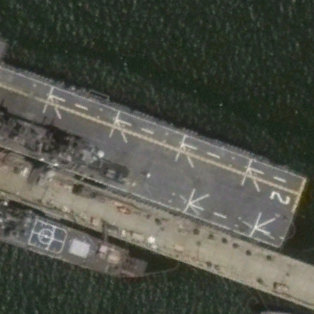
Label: assault